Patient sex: M
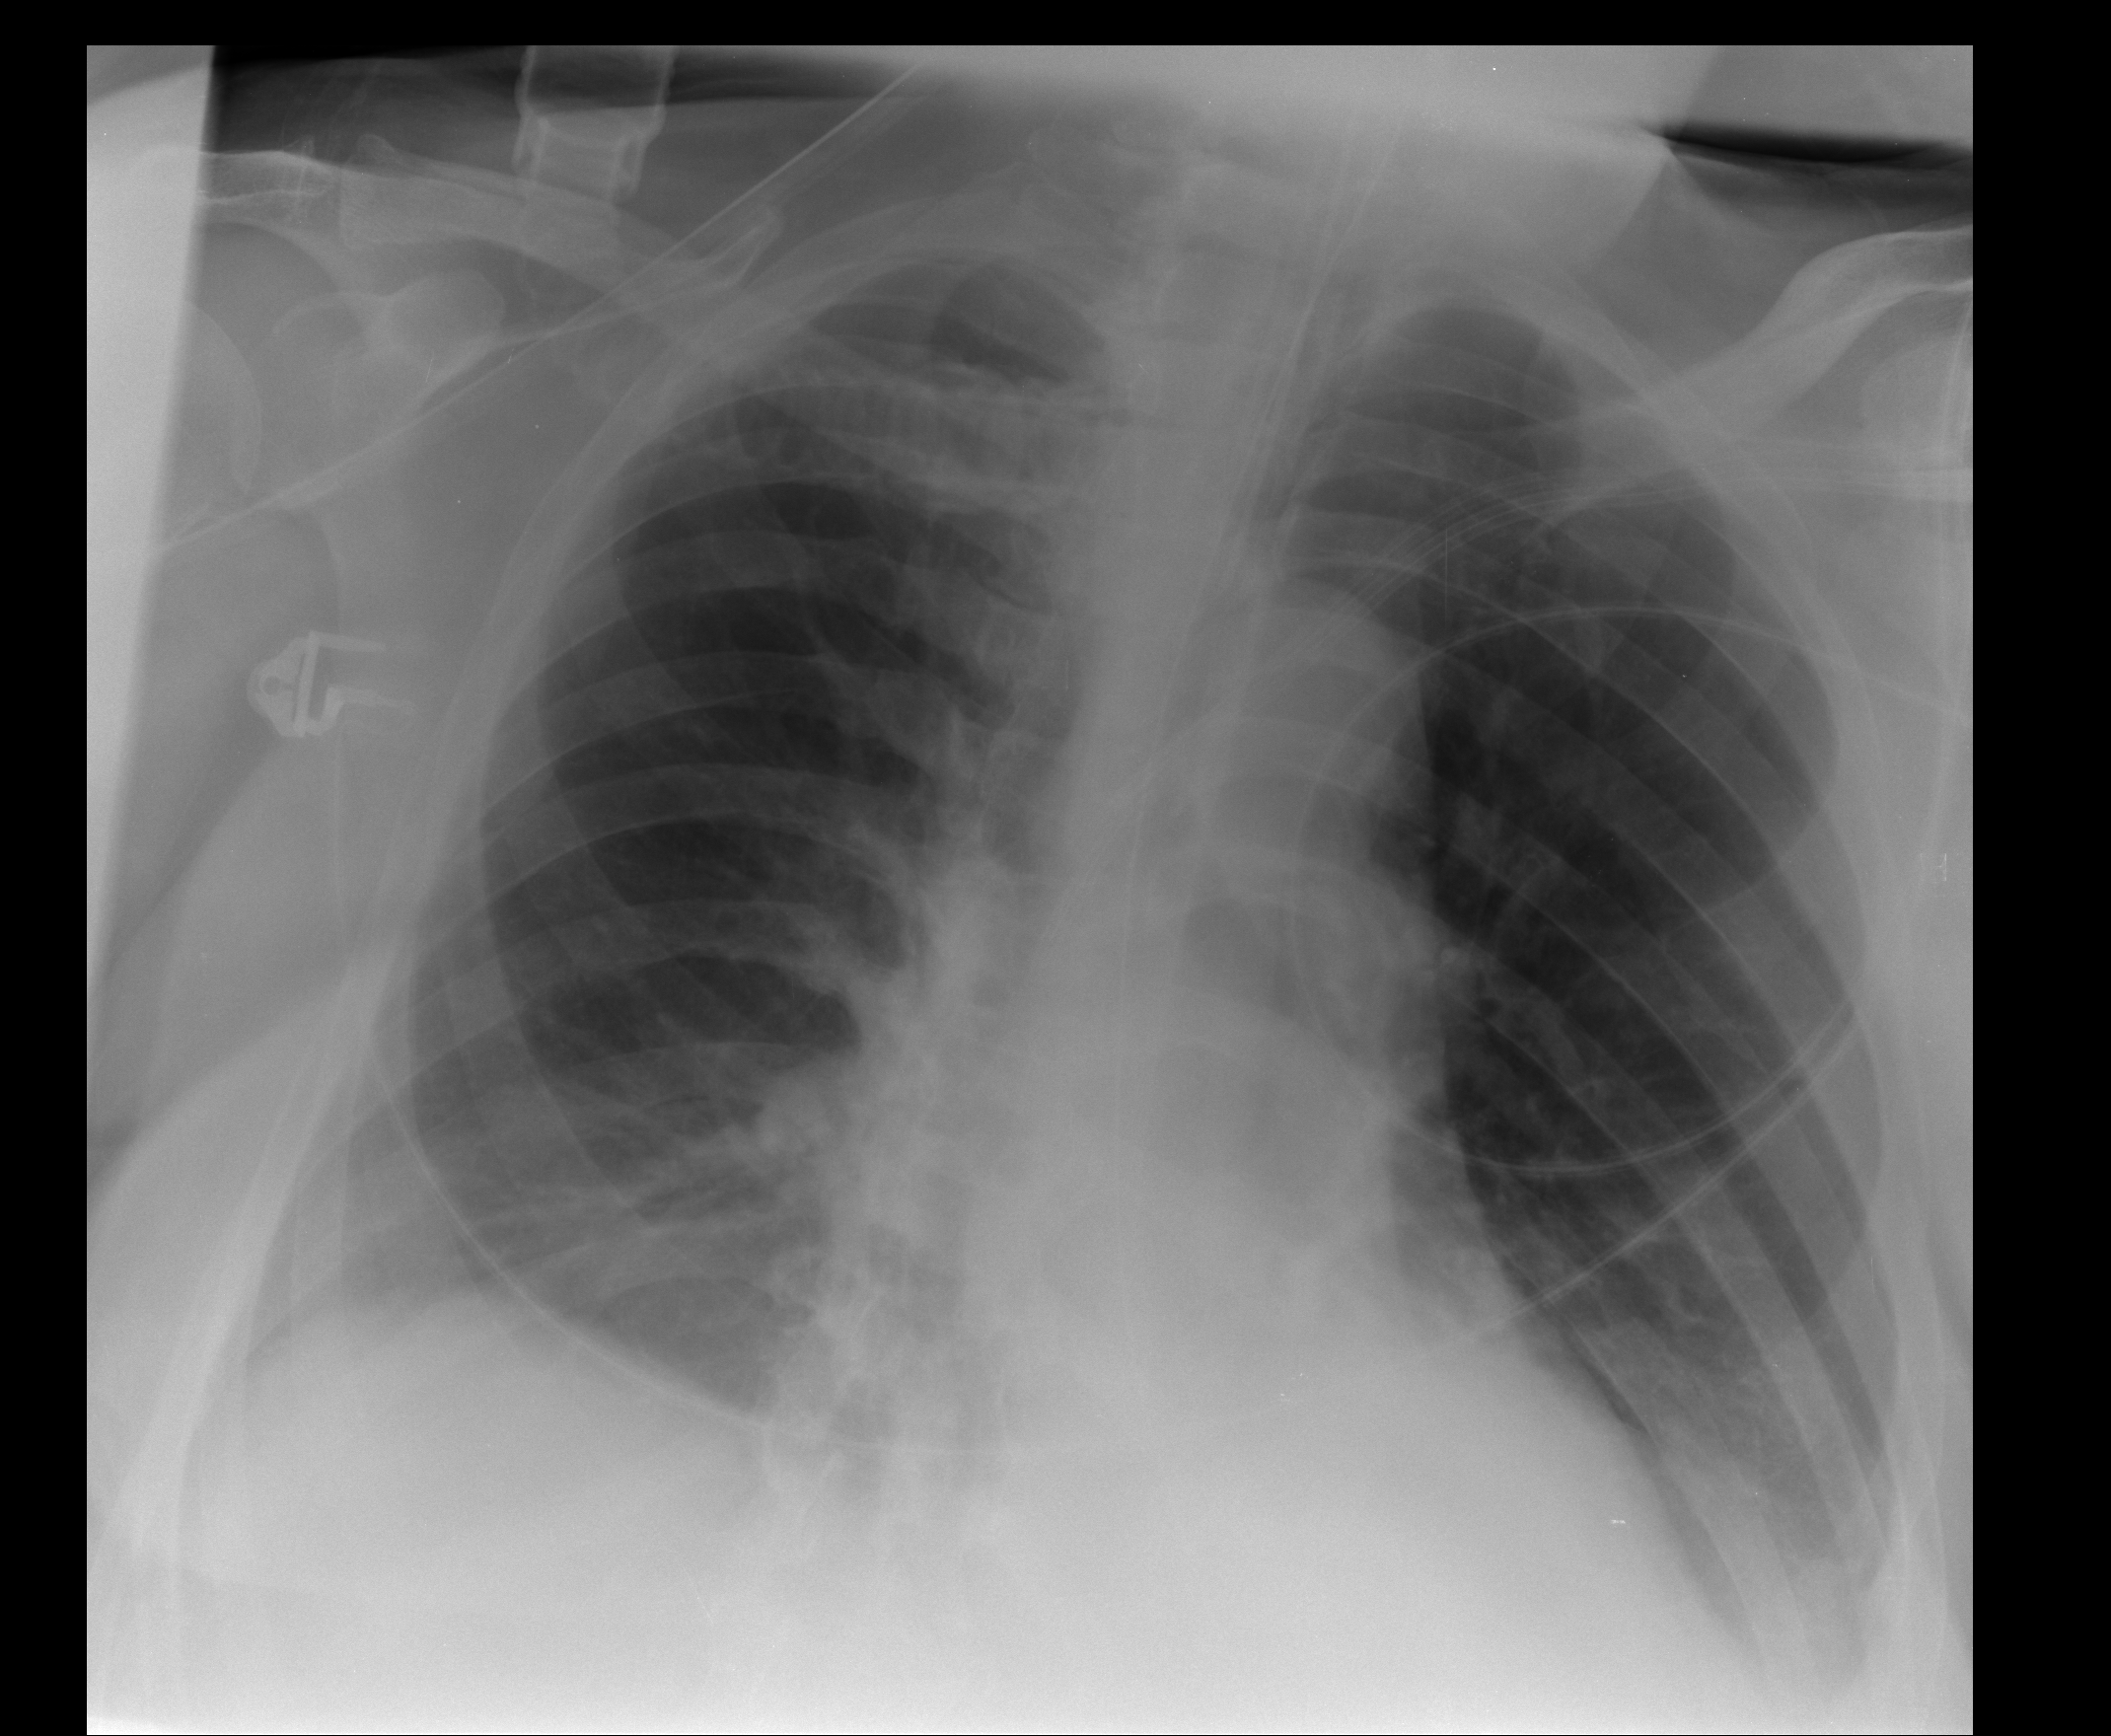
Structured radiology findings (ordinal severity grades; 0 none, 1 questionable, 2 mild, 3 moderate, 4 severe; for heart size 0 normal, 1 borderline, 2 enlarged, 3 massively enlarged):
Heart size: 0
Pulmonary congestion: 0
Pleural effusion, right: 1
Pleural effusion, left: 1
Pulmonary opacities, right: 0
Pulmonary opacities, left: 0
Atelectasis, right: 2
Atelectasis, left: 2